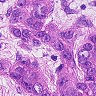
Metastatic tissue present: yes